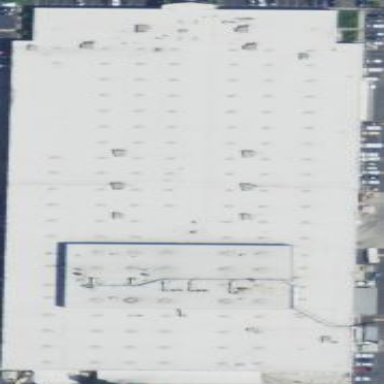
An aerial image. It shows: Warehouse building.